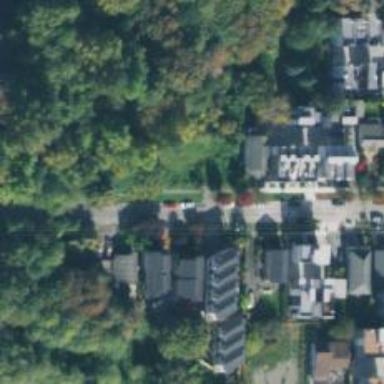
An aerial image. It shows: Residential road with separate sidewalk.